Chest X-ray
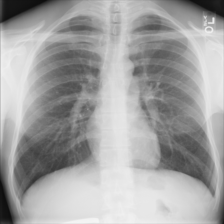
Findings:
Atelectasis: negative
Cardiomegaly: negative
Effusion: negative
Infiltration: negative
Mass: negative
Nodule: negative
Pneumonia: negative
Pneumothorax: negative
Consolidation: negative
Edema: negative
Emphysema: negative
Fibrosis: negative
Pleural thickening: negative
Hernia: negative